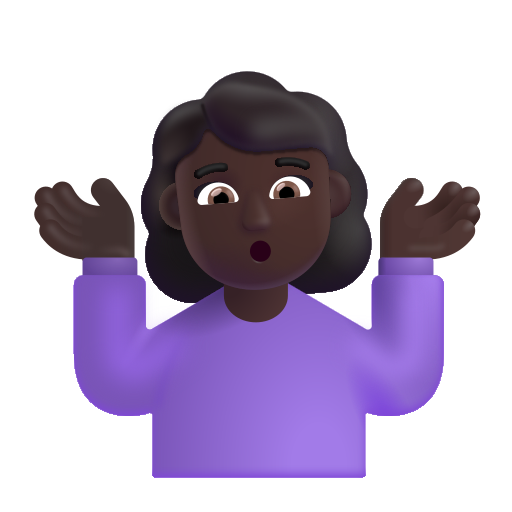
woman shrugging color dark